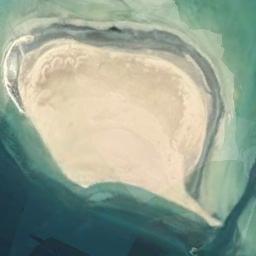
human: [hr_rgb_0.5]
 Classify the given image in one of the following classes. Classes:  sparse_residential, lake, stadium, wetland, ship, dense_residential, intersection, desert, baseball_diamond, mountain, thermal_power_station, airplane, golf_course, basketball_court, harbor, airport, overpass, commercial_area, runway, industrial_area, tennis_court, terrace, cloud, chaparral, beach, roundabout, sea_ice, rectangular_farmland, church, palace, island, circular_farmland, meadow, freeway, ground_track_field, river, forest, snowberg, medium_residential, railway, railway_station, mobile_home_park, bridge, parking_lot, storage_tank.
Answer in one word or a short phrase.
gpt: island